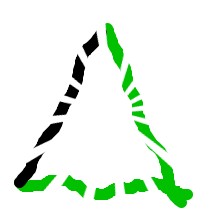
Shape: triangle